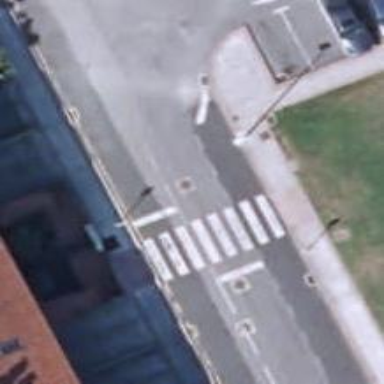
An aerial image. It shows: Marked crossing on the road.